Question: I am attempting to change the format of my forest plot to prepare for publication.
I would like to move the far right hand column that shows the effect estimate currently (in my case odds ratios). Is this column fixed to the right hand side of plot or can it be moved so that it aligns with the other columns and the forest plot itself is on the far right hand side.
This is my current forest plot code
'''
# Forest plot of odds ratio
options(na.action = "na.pass")
forest(res.or,
addpred=TRUE, header=TRUE,
atransf=exp,
order = ormri$year,
xlim = c(-22,10),
ilab=cbind(m1$hiv, m1$con, m1$diffci),
ilab.xpos=c(-14, -10, -5),
ilab.pos = 2,
mlab = "",
digits = 2, cex = 0.75,
col = "blue",
xlab = c("Odds Ratio"),
at=log(c(0.1, .25, 1, 10, 100)))
text(c(-15.5, -11.5, -6.5), 16.5, c("LGE+/N (%)", "LGE+/N (%)", "Diff [95% CI]"), cex=0.75)
text(c(-15.5, -11.5), 17.5, c("HIV+", "HIV -"), font =2, cex = 0.75)
## add text with Q-value, dfs, p-value, and I^2 statistic
text(-22, -1, pos=4, cex=0.75, bquote(paste("RE Model (Q = ",
.(formatC(res.or$QE, digits=2, format="f")), ", df = ", .(res.or$k - res.or$p),
", p = ", .(formatC(res.or$QEp, digits=2, format="f")), "; ", I^2, " = ",
.(formatC(res.or$I2, digits=1, format="f")), "%)")))
'''
Which gives this plot

I would like to move the ODDS RATIO column to be alongside the diff[95 CI] column.
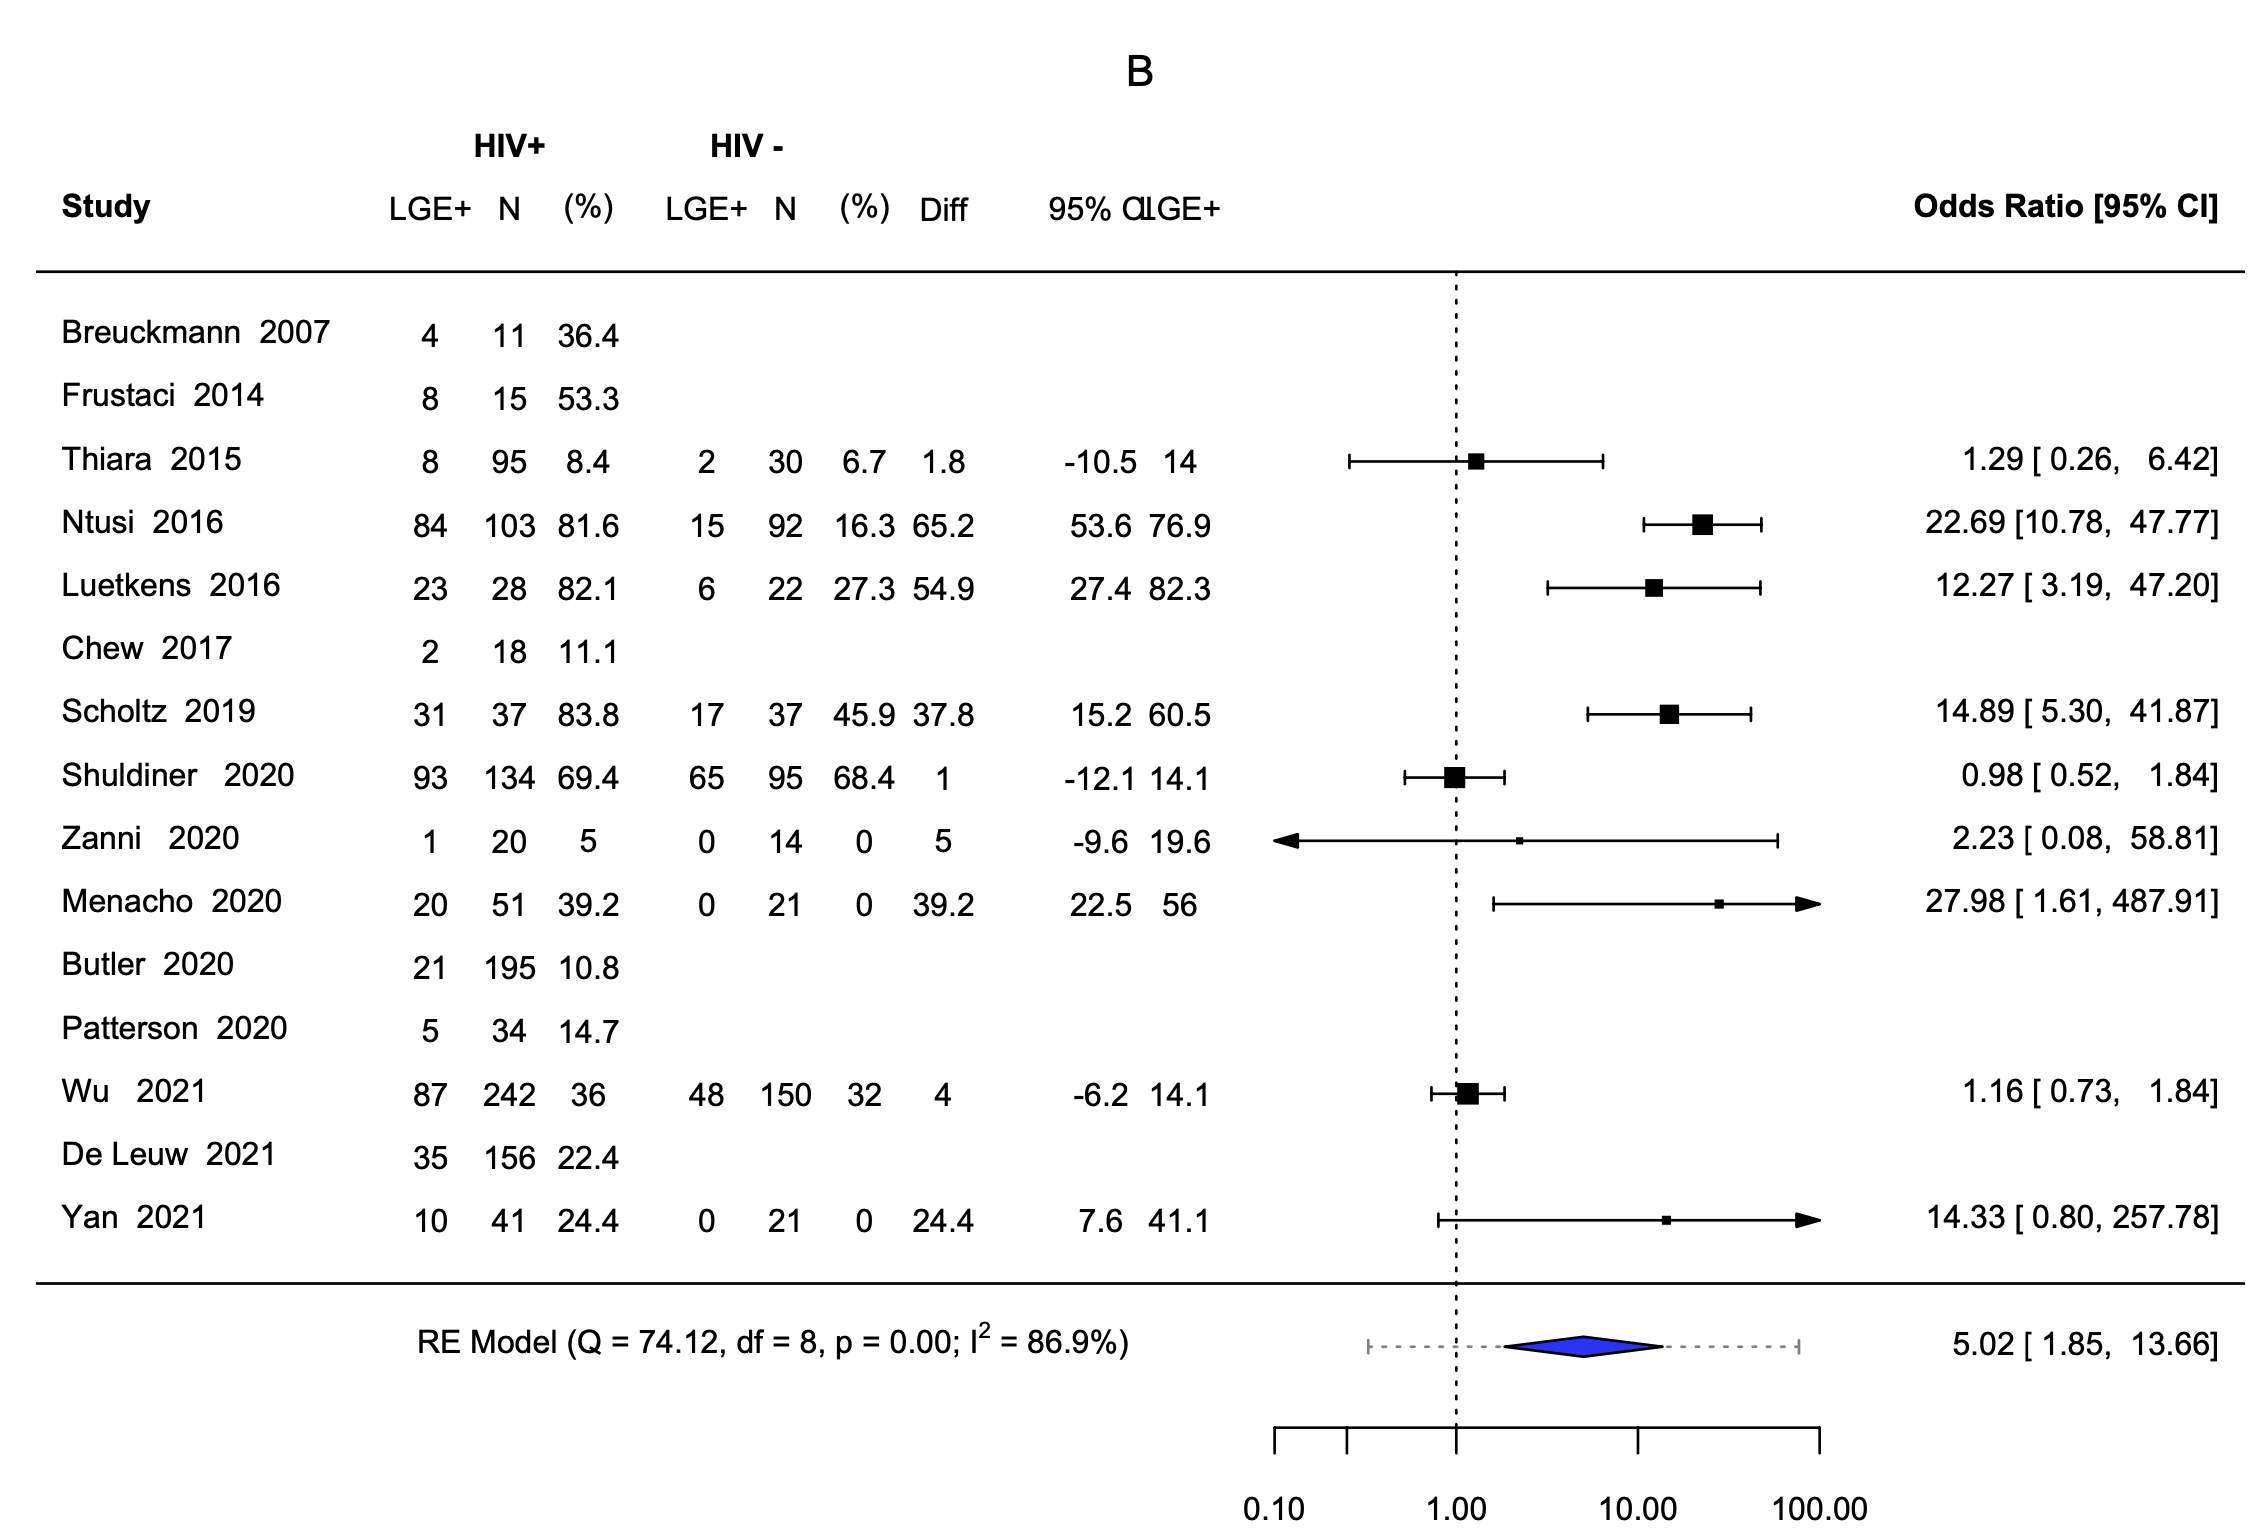
Answer: Somebody asked me a while ago to make it possible to adjust the position of the study labels (on the left) and the annotations (on the right). For this, I have added the 'textpos' argument. See:
<URL>
Using <URL>' parts with this:
'''
### forest plot with extra annotations
forest(res, atransf=exp, at=log(c(.05, .25, 1, 4)), xlim=c(-20,2),
ilab=cbind(tpos, tneg, cpos, cneg), ilab.xpos=c(-14,-12,-10,-8),
cex=.75, header="Author(s) and Year", mlab="", textpos=c(-20,-3))
op <- par(cex=.75, font=2)
text(c(-14,-12,-10,-8), 15, c("TB+", "TB-", "TB+", "TB-"))
text(c(-11,-9), 16, c("Vaccinated", "Control"))
par(op)
### add text with Q-value, dfs, p-value, and I^2 statistic
text(-20, -1, pos=4, cex=0.75, bquote(paste("RE Model (Q = ",
.(formatC(res$QE, digits=2, format="f")), ", df = ", .(res$k - res$p),
", p = ", .(formatC(res$QEp, digits=2, format="f")), "; ", I^2, " = ",
.(formatC(res$I2, digits=1, format="f")), "%)")))
'''
and voila, the annotations are to the left of the actual forest plot. It's a bit of pain to find good values for 'xlim', 'ilab.xpos', and 'textpos' to make everything look nice (within the actual dimensions of the plotting device), but it seems like you've already spent some time dealing with this, so now you just have go through that process once more.